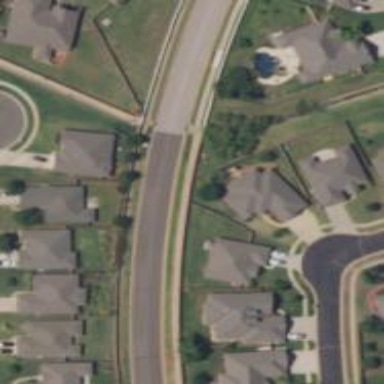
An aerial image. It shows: Residential road with bridge.